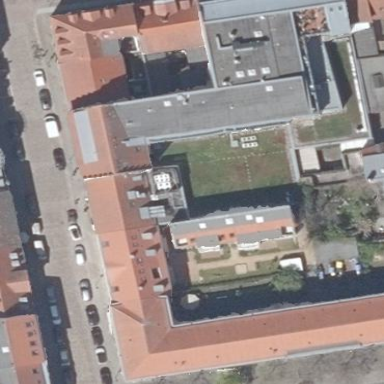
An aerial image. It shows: Commercial building with flat grass-covered roof.